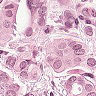
Metastatic tissue present: yes